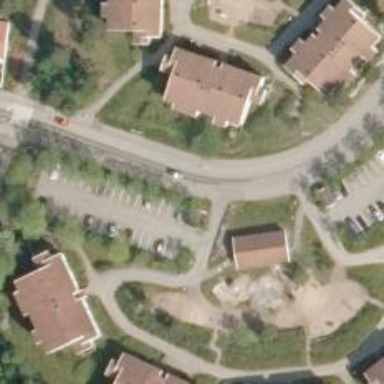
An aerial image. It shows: Asphalt footway.